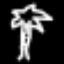
Label: palm tree